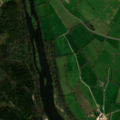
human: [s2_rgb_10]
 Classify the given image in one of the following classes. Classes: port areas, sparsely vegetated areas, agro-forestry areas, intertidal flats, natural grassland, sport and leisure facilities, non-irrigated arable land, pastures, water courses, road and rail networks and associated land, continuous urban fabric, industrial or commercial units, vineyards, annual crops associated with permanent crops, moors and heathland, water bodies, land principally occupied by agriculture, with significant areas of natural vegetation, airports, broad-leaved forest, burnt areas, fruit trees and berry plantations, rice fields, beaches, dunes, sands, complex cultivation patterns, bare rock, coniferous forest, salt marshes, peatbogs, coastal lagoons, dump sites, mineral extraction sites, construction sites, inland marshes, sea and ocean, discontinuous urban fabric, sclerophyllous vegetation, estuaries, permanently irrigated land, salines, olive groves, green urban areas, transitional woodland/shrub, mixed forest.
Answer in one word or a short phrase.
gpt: pastures, mixed forest